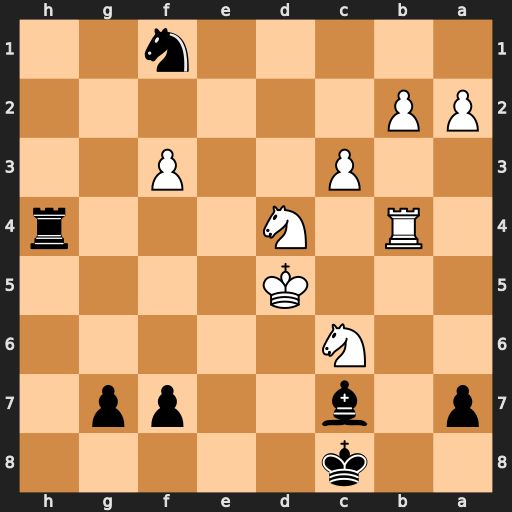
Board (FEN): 2k5/p1b2pp1/2N5/3K4/1R1N3r/2P2P2/PP6/5n2
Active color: b
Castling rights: -
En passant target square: -
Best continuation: Ne3+ Kc5 Rh5+